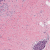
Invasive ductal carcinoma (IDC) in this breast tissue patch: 1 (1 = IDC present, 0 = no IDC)